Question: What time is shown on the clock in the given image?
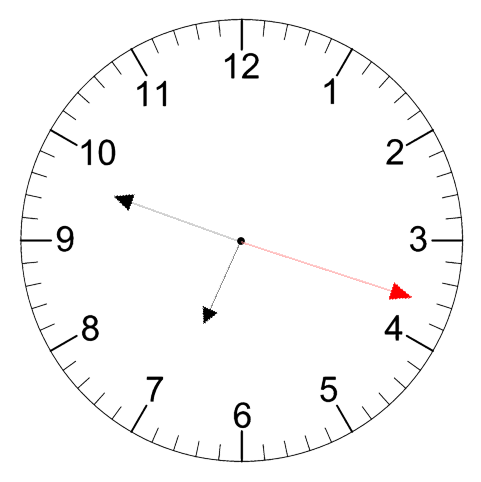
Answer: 06:48:18